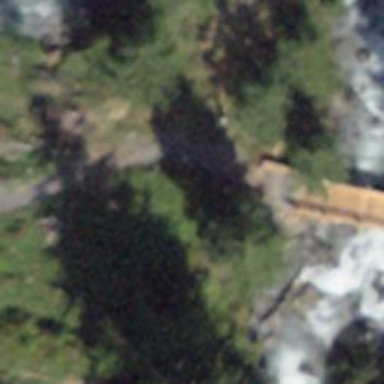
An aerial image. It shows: Path on bridge.